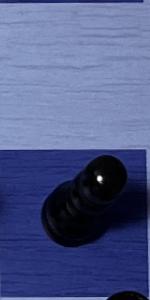
Label: Pawn_Black